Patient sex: M
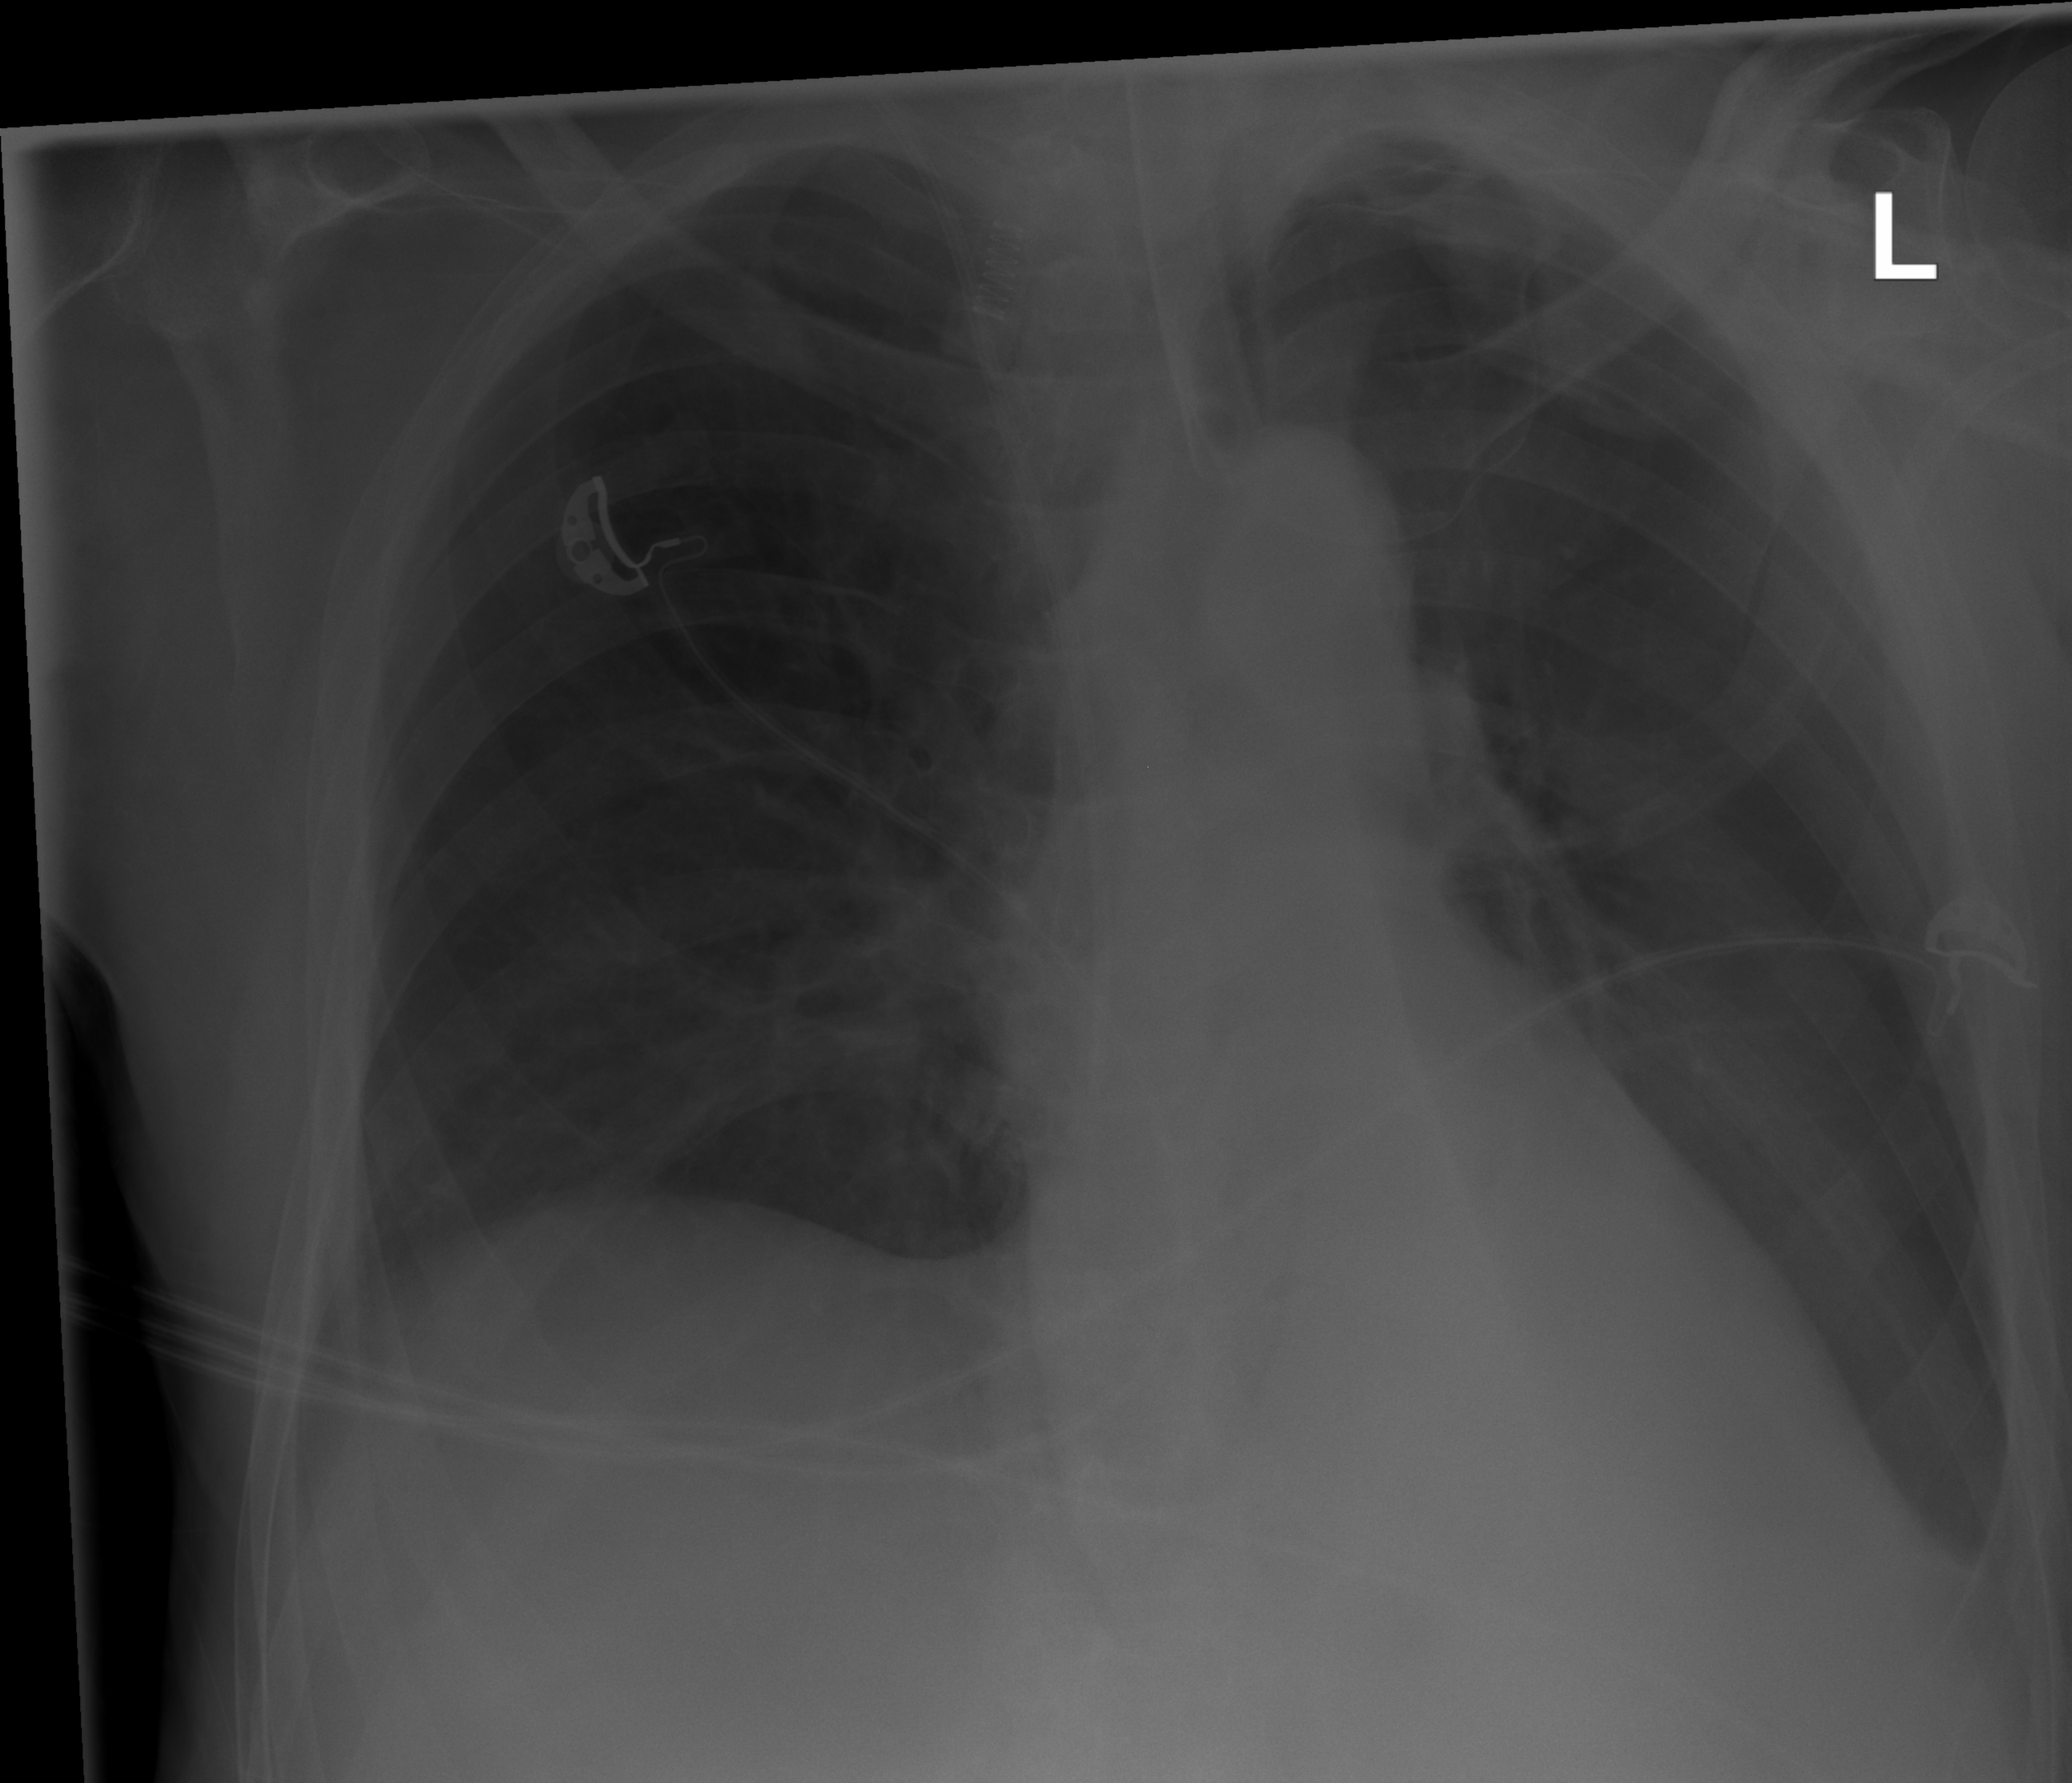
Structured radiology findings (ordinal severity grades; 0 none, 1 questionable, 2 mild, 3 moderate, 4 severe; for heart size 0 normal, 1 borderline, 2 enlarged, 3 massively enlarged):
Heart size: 0
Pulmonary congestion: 0
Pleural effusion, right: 2
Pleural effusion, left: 2
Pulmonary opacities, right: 0
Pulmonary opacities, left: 0
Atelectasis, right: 2
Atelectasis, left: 2